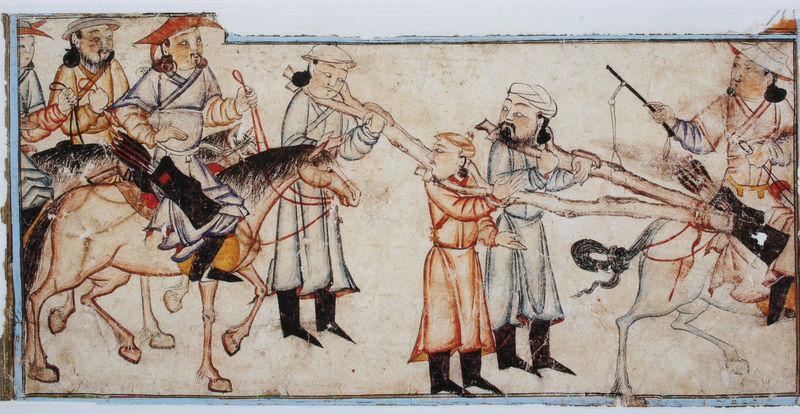
Titel: Mongolische Reiter mit Gefangenen
Standort: Berlin
Institution: Staatsbibliothek Preußischer Kulturbesitz, Orientabteilung
Schlagwörter: baum, blau, hand, kopf, kämpfer, mann, umhang, gelb, menschen, ausschnitt, braun, haar, holz, hut, hüte, kleider, kopfbedeckungen, köpfe, männer, ohr, orange, schwarz, weiss, zeichnung, blick, gürtel, rot, beige, leute, malerei, bart, bärte, hemd, schnurrbart, augen, blass, blicke, falten, kleidung, knoten, mensch, rahmen, stehen, tragen, ast, stamm, gewand, gewänder, ohren, rechts, bauern, pferd, pferde, reiter, beine, huf, hufe, mähne, reiten, sattel, schwanz, schweif, steigbügel, zaumzeug, zügel, kopfbedeckung, taille, bein, japan, papier, bogen, schuhe, hemden, krieg, schlacht, historienbild, kaiser, soldaten, kopftuch, riemen, faltenwurf, karawane, panzer, haken, buch, anschnitt, orient, links, hinten, asien, illustration, uniform, verbrecher, waffen, soldat, asiatisch, angel, peitsche, stiefel, schuh, rüstung, schimmel, chinesisch, china, ross, antik, gefangene, krieger, kopftücher, rechteckig, zaum, zaunzeug, umhänge, rösser, gefangener, turban, köcher, pfeil, astgabel, persien, sklaven, pfeile, turbane, lasten, vorne, buchmalerei, schwarzhaarig, folter, islamisch, kimono, mongolei, mongolen, chinesen, asiaten, pfeil und bogen, sättel, fesco, illumination, troß, asiat, unterdrückung, mongolisch, sklaverei, inien